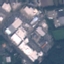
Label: Industrial